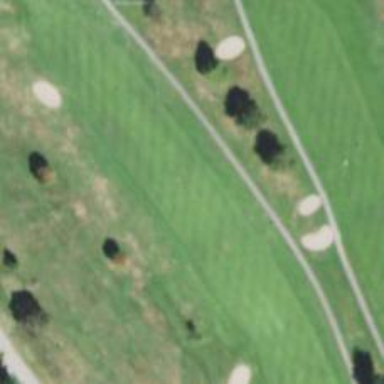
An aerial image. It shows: View of golf hole.